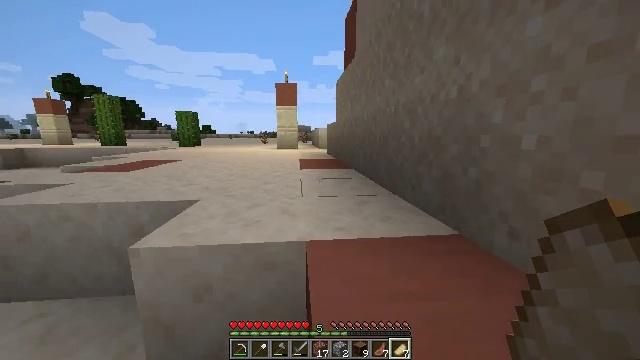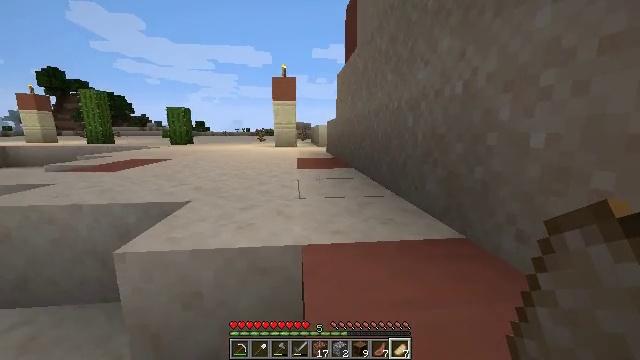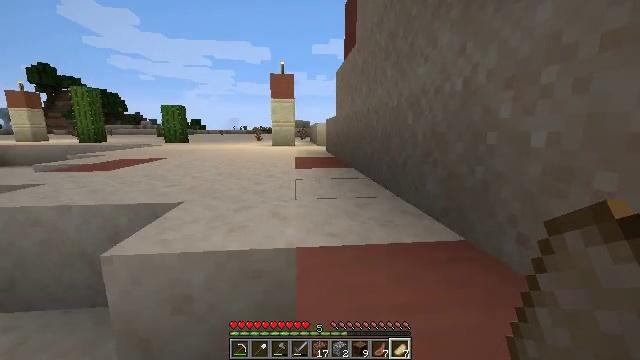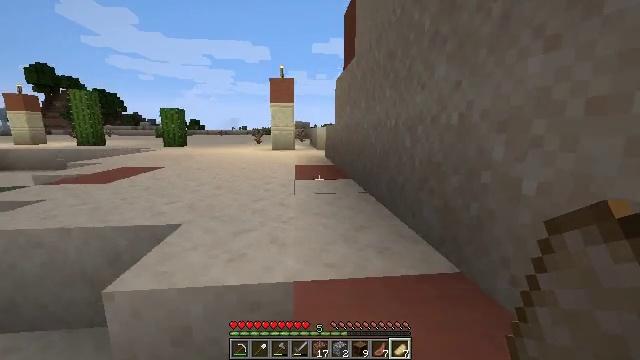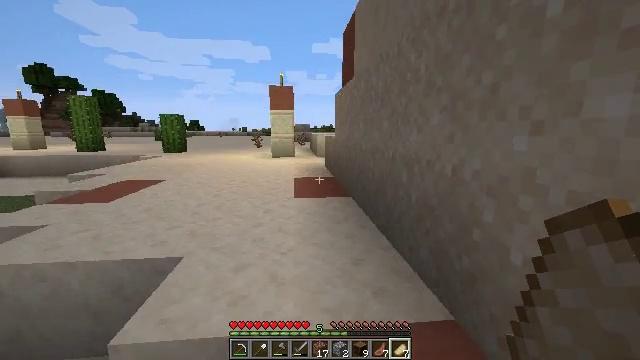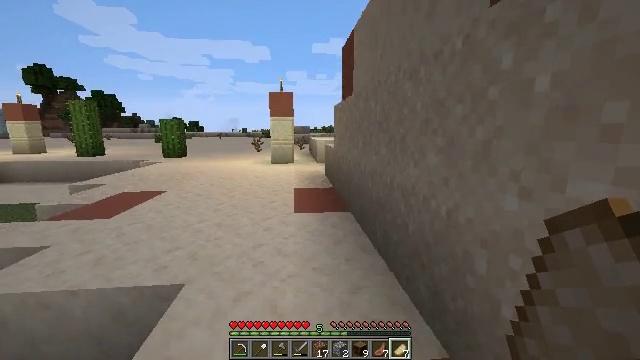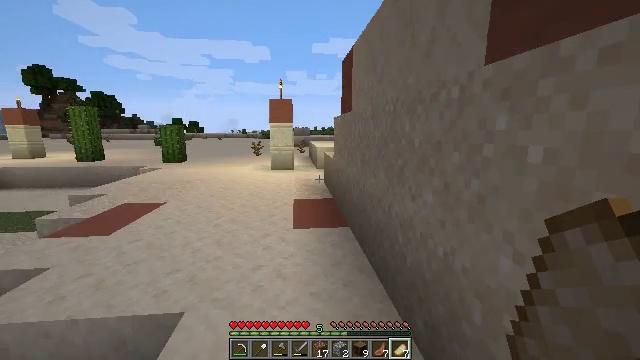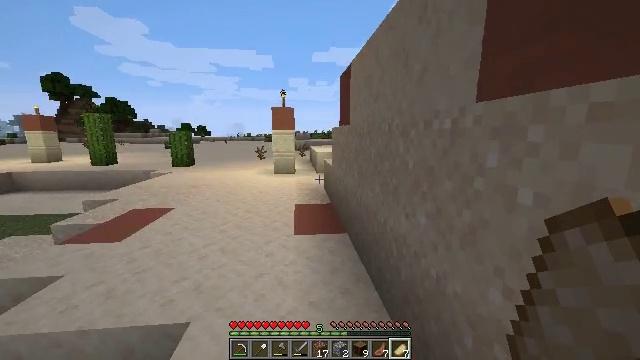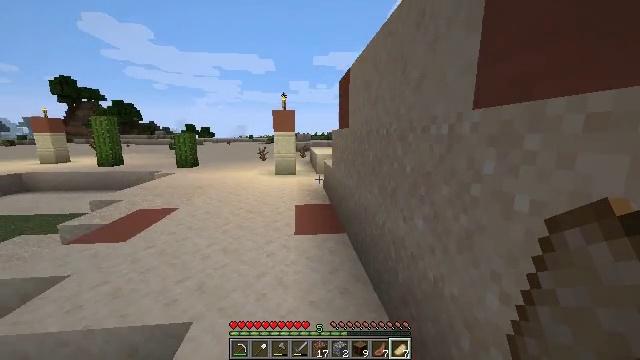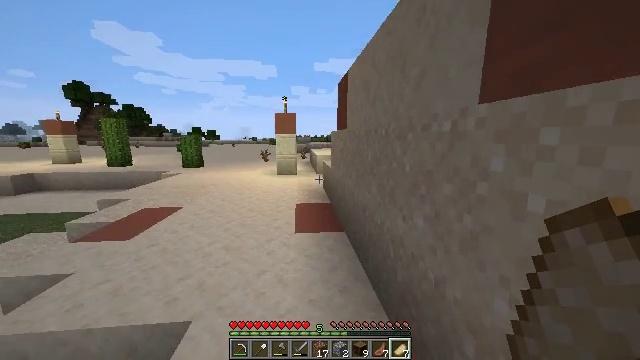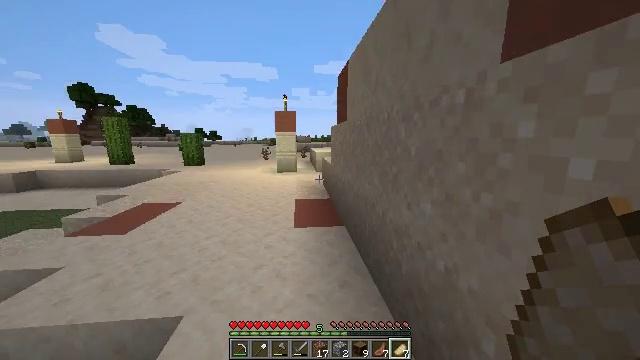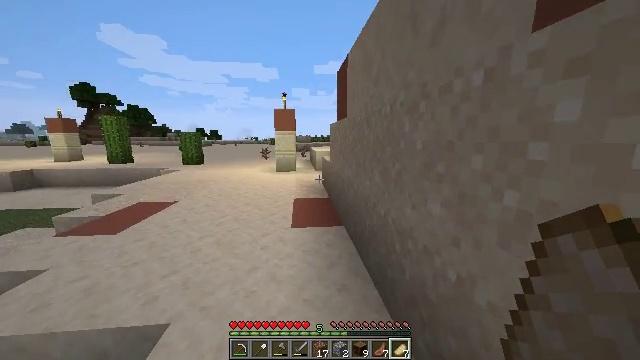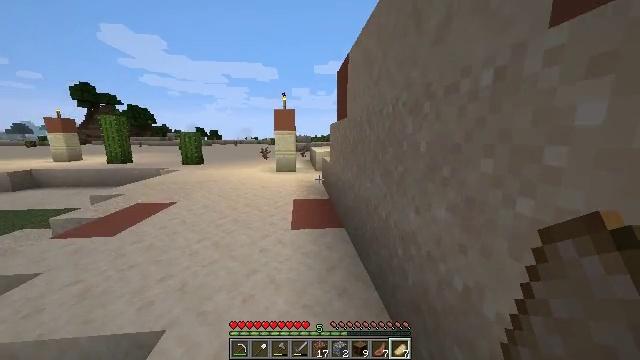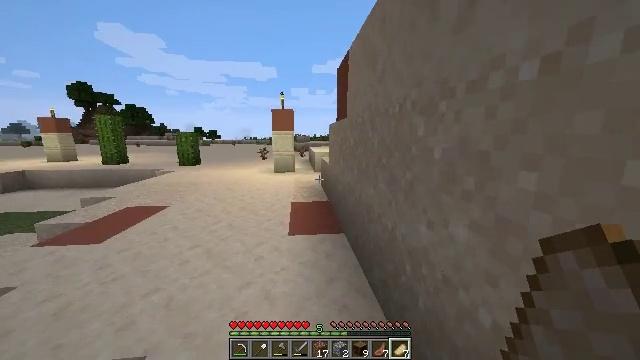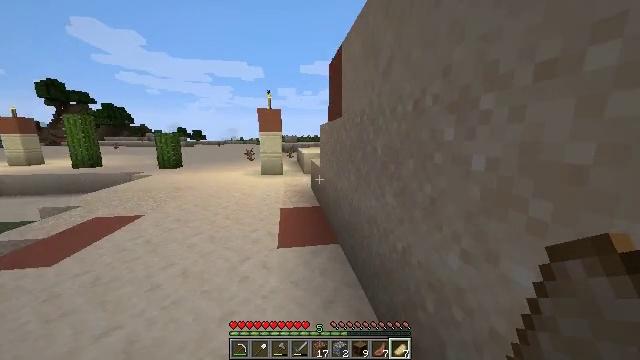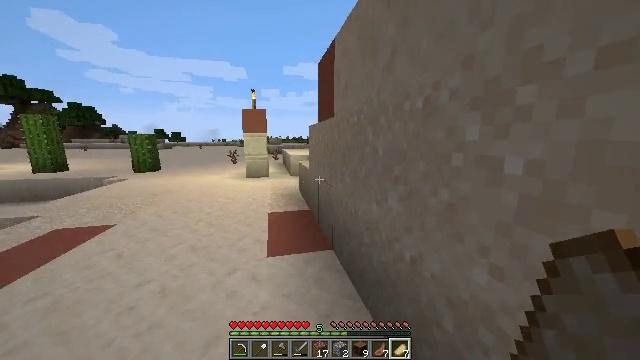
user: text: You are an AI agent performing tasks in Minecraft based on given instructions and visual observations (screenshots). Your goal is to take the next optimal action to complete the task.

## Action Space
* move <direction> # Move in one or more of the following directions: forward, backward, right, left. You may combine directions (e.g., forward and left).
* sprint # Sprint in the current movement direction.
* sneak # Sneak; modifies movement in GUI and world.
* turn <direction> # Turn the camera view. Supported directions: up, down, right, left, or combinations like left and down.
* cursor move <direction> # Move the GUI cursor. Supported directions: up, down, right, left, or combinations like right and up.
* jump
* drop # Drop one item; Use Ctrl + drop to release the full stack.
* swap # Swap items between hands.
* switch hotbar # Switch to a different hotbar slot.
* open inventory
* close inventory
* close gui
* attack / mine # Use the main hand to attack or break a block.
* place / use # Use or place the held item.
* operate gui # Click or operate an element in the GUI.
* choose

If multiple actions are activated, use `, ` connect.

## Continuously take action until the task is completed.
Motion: motion action
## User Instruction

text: Harvest hay blocks from the village.
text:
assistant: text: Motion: move forward, sprint
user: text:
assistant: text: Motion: move forward, sprint
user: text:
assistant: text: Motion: move forward, sprint, jump
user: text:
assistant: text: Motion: move forward, sprint, jump
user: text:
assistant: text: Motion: move forward, sprint, jump
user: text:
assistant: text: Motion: move forward, sprint, jump
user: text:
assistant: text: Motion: move forward, sprint
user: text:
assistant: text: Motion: move forward, sprint
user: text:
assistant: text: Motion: move forward, sprint
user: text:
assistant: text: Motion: move forward, sprint
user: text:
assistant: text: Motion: move forward, sprint
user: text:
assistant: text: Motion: move forward, sprint
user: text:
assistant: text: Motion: move forward, sprint
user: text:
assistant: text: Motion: move forward and move left, sprint, turn right
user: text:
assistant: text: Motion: move forward and move left, sprint, turn right
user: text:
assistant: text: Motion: move forward and move left, sprint, turn right
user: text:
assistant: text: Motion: move forward and move left, sprint, turn right
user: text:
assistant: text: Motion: move forward and move left, sprint, turn right
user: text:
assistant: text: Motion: move forward and move left, sprint, turn right
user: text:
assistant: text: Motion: move forward and move left, sprint, turn right
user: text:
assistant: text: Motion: move forward and move left, sprint, turn right
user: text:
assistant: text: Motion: move forward and move left, sprint, turn right
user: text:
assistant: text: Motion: move forward and move left, sprint, turn right
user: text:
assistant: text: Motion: move forward and move left, sprint, turn right
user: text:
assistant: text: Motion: move forward and move left, sprint, turn right
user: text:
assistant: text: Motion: move forward and move left, sprint, turn right
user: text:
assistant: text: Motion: move forward and move left, sprint, turn right
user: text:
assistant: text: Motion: move forward and move left, sprint, turn right
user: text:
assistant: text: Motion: move forward and move left, sprint, turn right
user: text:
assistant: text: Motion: move forward and move left, sprint, turn right